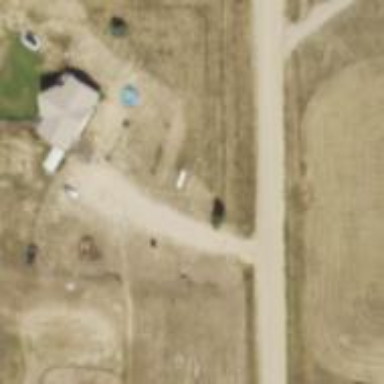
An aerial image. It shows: Driveway.